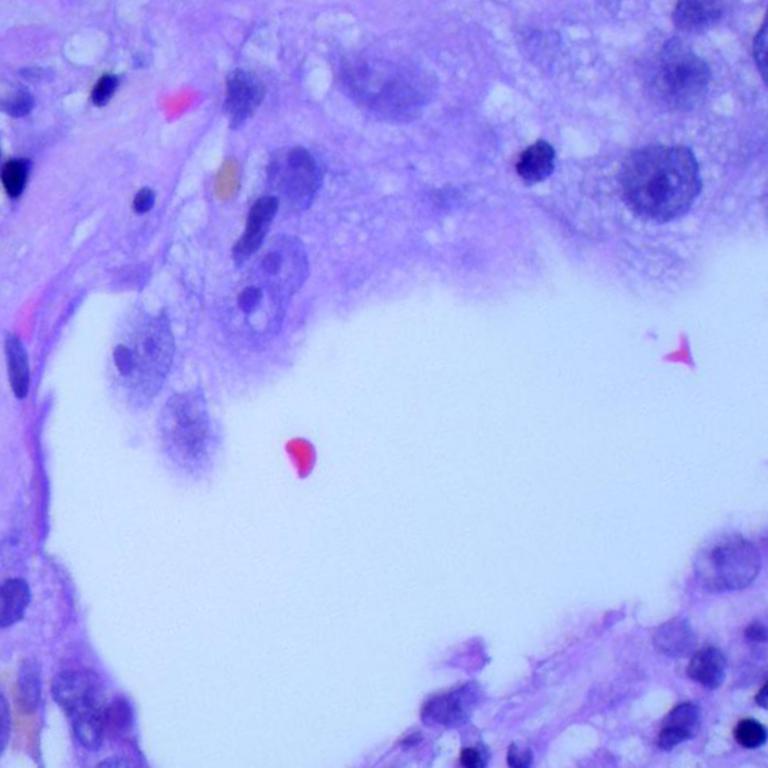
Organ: lung
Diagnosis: adenocarcinomas